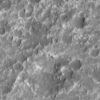
Label: not_dusty